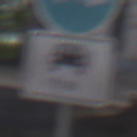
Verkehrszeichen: MehrfachbesetzePersonenkraftwagenFrei
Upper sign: Busssonderstreifen
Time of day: MorningAfternoon
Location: Outdoor (Suburban)
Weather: PartlyCloudy
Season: NotSpecified
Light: Natural